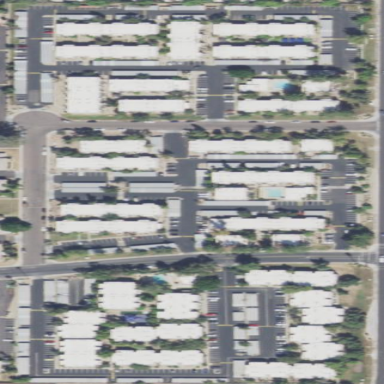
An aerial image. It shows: Residential area with apartments.